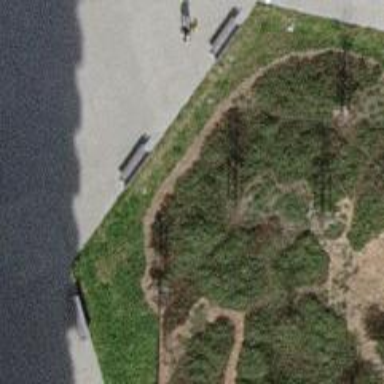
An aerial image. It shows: Bench.